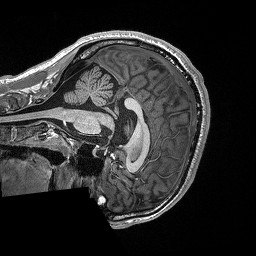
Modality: T1w
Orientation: sagittal
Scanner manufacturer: siemens
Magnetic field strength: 3 T
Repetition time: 2.3 s
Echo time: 0.00298 s